Question: I'm trying to put components into panels having different sizes. But, I realized that GridLayout divides the parts with same sizes. How can it be accomplished as explained below image
<URL>

'''
import java.awt.*;
import java.awt.event.*;
import javax.swing.*;
class PanelDemo {
PanelDemo() {
// Create a new JFrame container. Use the default
// border layout.
JFrame jfrm = new JFrame("Use Three JPanels with Different Sizes");
// Specify FlowLayout manager.
jfrm.getContentPane().setLayout(new GridLayout(1, 3));
// Give the frame an initial size.
jfrm.setSize(900, 300);
// Terminate the program when the user closes the application.
jfrm.setDefaultCloseOperation(JFrame.EXIT_ON_CLOSE);
// Create the first JPanel.
JPanel jpnl = new JPanel();
jpnl.setLayout(new GridLayout(2, 4));
// Set the preferred size of the first panel.
jpnl.setPreferredSize(new Dimension(500, 300));
// Make the panel opaque.
jpnl.setOpaque(true);
// Add a blue border to the panel.
jpnl.setBorder(
BorderFactory.createLineBorder(Color.BLUE));
// Create the second JPanel.
JPanel jpnl2 = new JPanel();
//jpnl2.setLayout(new FlowLayout());
// Set the preferred size of the second panel.
jpnl2.setPreferredSize(new Dimension(300, 300));
// Make the panel opaque.
jpnl2.setOpaque(true);
jpnl2.setBorder(
BorderFactory.createLineBorder(Color.RED));
JPanel jpnl3 = new JPanel();
jpnl3.setOpaque(true);
jpnl3.setPreferredSize(new Dimension(100, 300));
jpnl3.setBorder(
BorderFactory.createLineBorder(Color.ORANGE));
// Add the panels to the frame.
jfrm.getContentPane().add(jpnl);
jfrm.getContentPane().add(jpnl3);
jfrm.getContentPane().add(jpnl2);
// Display the frame.
jfrm.setVisible(true);
}
public static void main(String args[]) {
// Create the frame on the event dispatching thread.
SwingUtilities.invokeLater(new Runnable() {
public void run() {
new PanelDemo();
}
});
}
}
'''
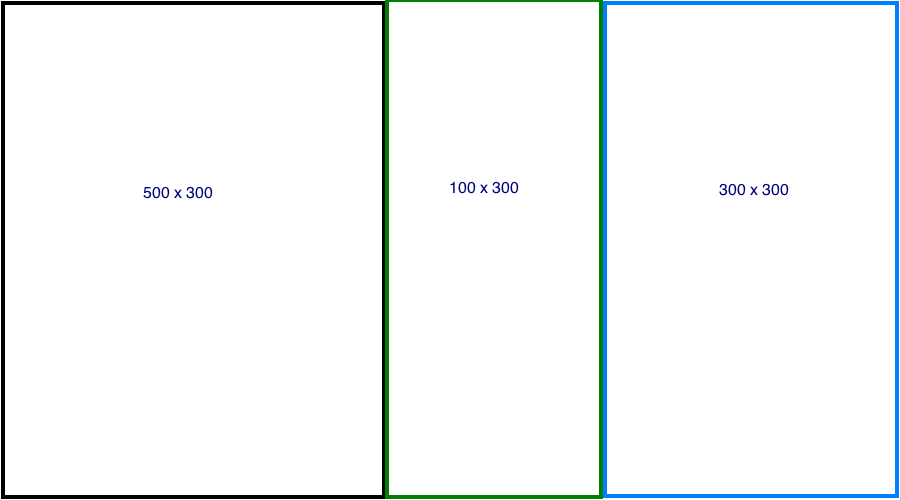
Answer: <URL>
'''
import java.awt.*;
import javax.swing.*;
import javax.swing.border.EmptyBorder;
public class TwoPanelWithButtonsLayout {
private JComponent ui = null;
private Insets buttonMargin = new Insets(10,10,10,10);
TwoPanelWithButtonsLayout() {
initUI();
}
public void initUI() {
if (ui!=null) return;
ui = new JPanel(new BorderLayout(4,4));
ui.setBorder(new EmptyBorder(4,4,4,4));
int gap = 5;
JPanel buttons1 = new JPanel(new GridLayout(2, 4, gap, gap));
// 50 is the gap on right, alter as needed
buttons1.setBorder(new EmptyBorder(0, 0, 0, 50));
for (int ii=1; ii<9; ii++) {
buttons1.add(getBigButton("" + ii));
}
ui.add(buttons1, BorderLayout.CENTER);
JPanel buttons2 = new JPanel(new GridLayout(2, 2, gap, gap));
for (int ii=1; ii<5; ii++) {
buttons2.add(getBigButton("" + ii));
}
ui.add(buttons2, BorderLayout.LINE_END);
}
private JButton getBigButton(String text) {
JButton b = new JButton(text);
Font f = b.getFont();
b.setFont(f.deriveFont(f.getSize()*3f));
b.setMargin(buttonMargin);
return b;
}
public JComponent getUI() {
return ui;
}
public static void main(String[] args) {
Runnable r = new Runnable() {
@Override
public void run() {
try {
UIManager.setLookAndFeel(UIManager.getSystemLookAndFeelClassName());
} catch (Exception useDefault) {
}
TwoPanelWithButtonsLayout o = new TwoPanelWithButtonsLayout();
JFrame f = new JFrame(o.getClass().getSimpleName());
f.setDefaultCloseOperation(JFrame.DISPOSE_ON_CLOSE);
f.setLocationByPlatform(true);
f.setContentPane(o.getUI());
f.pack();
f.setMinimumSize(f.getSize());
f.setVisible(true);
}
};
SwingUtilities.invokeLater(r);
}
}
'''